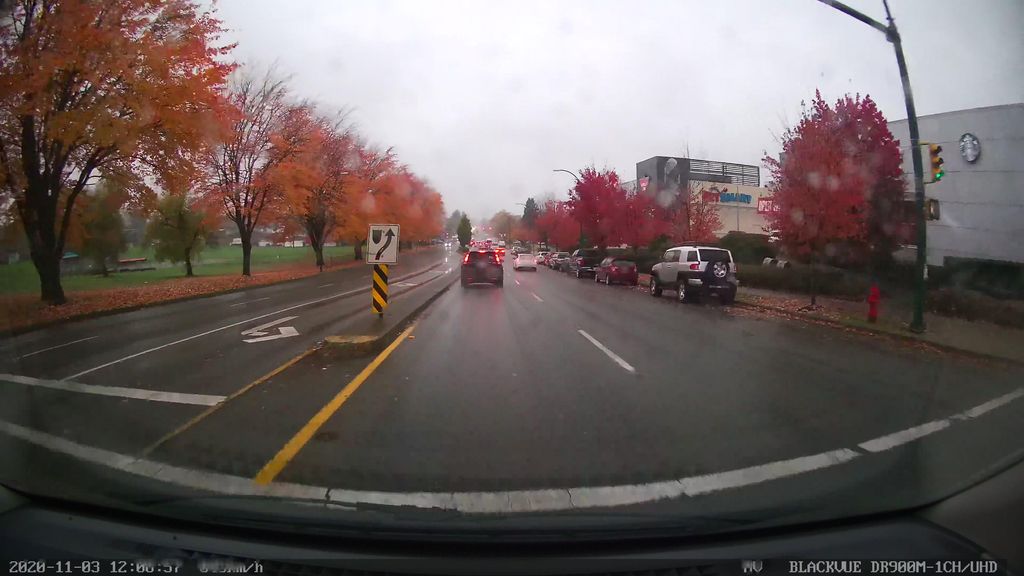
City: vancouver